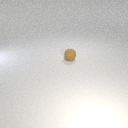
small brown rubber sphere